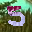
Label: 5